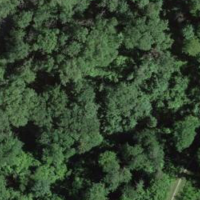
EUNIS habitat code: 44
Species observed at this site:
Certhia brachydactyla
Corvus corone
Motacilla cinerea
Cyanistes caeruleus
Turdus philomelos
Alcedo atthis
Emberiza citrinella
Troglodytes troglodytes
Dendrocopos major
Fringilla coelebs
Passer domesticus
Regulus ignicapilla
Sylvia atricapilla
Turdus merula
Columba palumbus
Phylloscopus collybita
Parus major
Erithacus rubecula
Hirundo rustica
Milvus milvus
Phoenicurus ochruros
Sitta europaea
Oriolus oriolus
Falco tinnunculus
Picus viridis
Motacilla alba